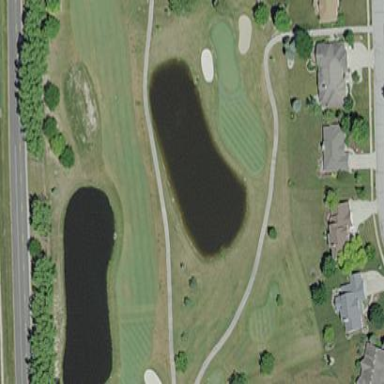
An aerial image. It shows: Scenic view of water hazard on golf course. The natural water feature adds beauty to the landscape.